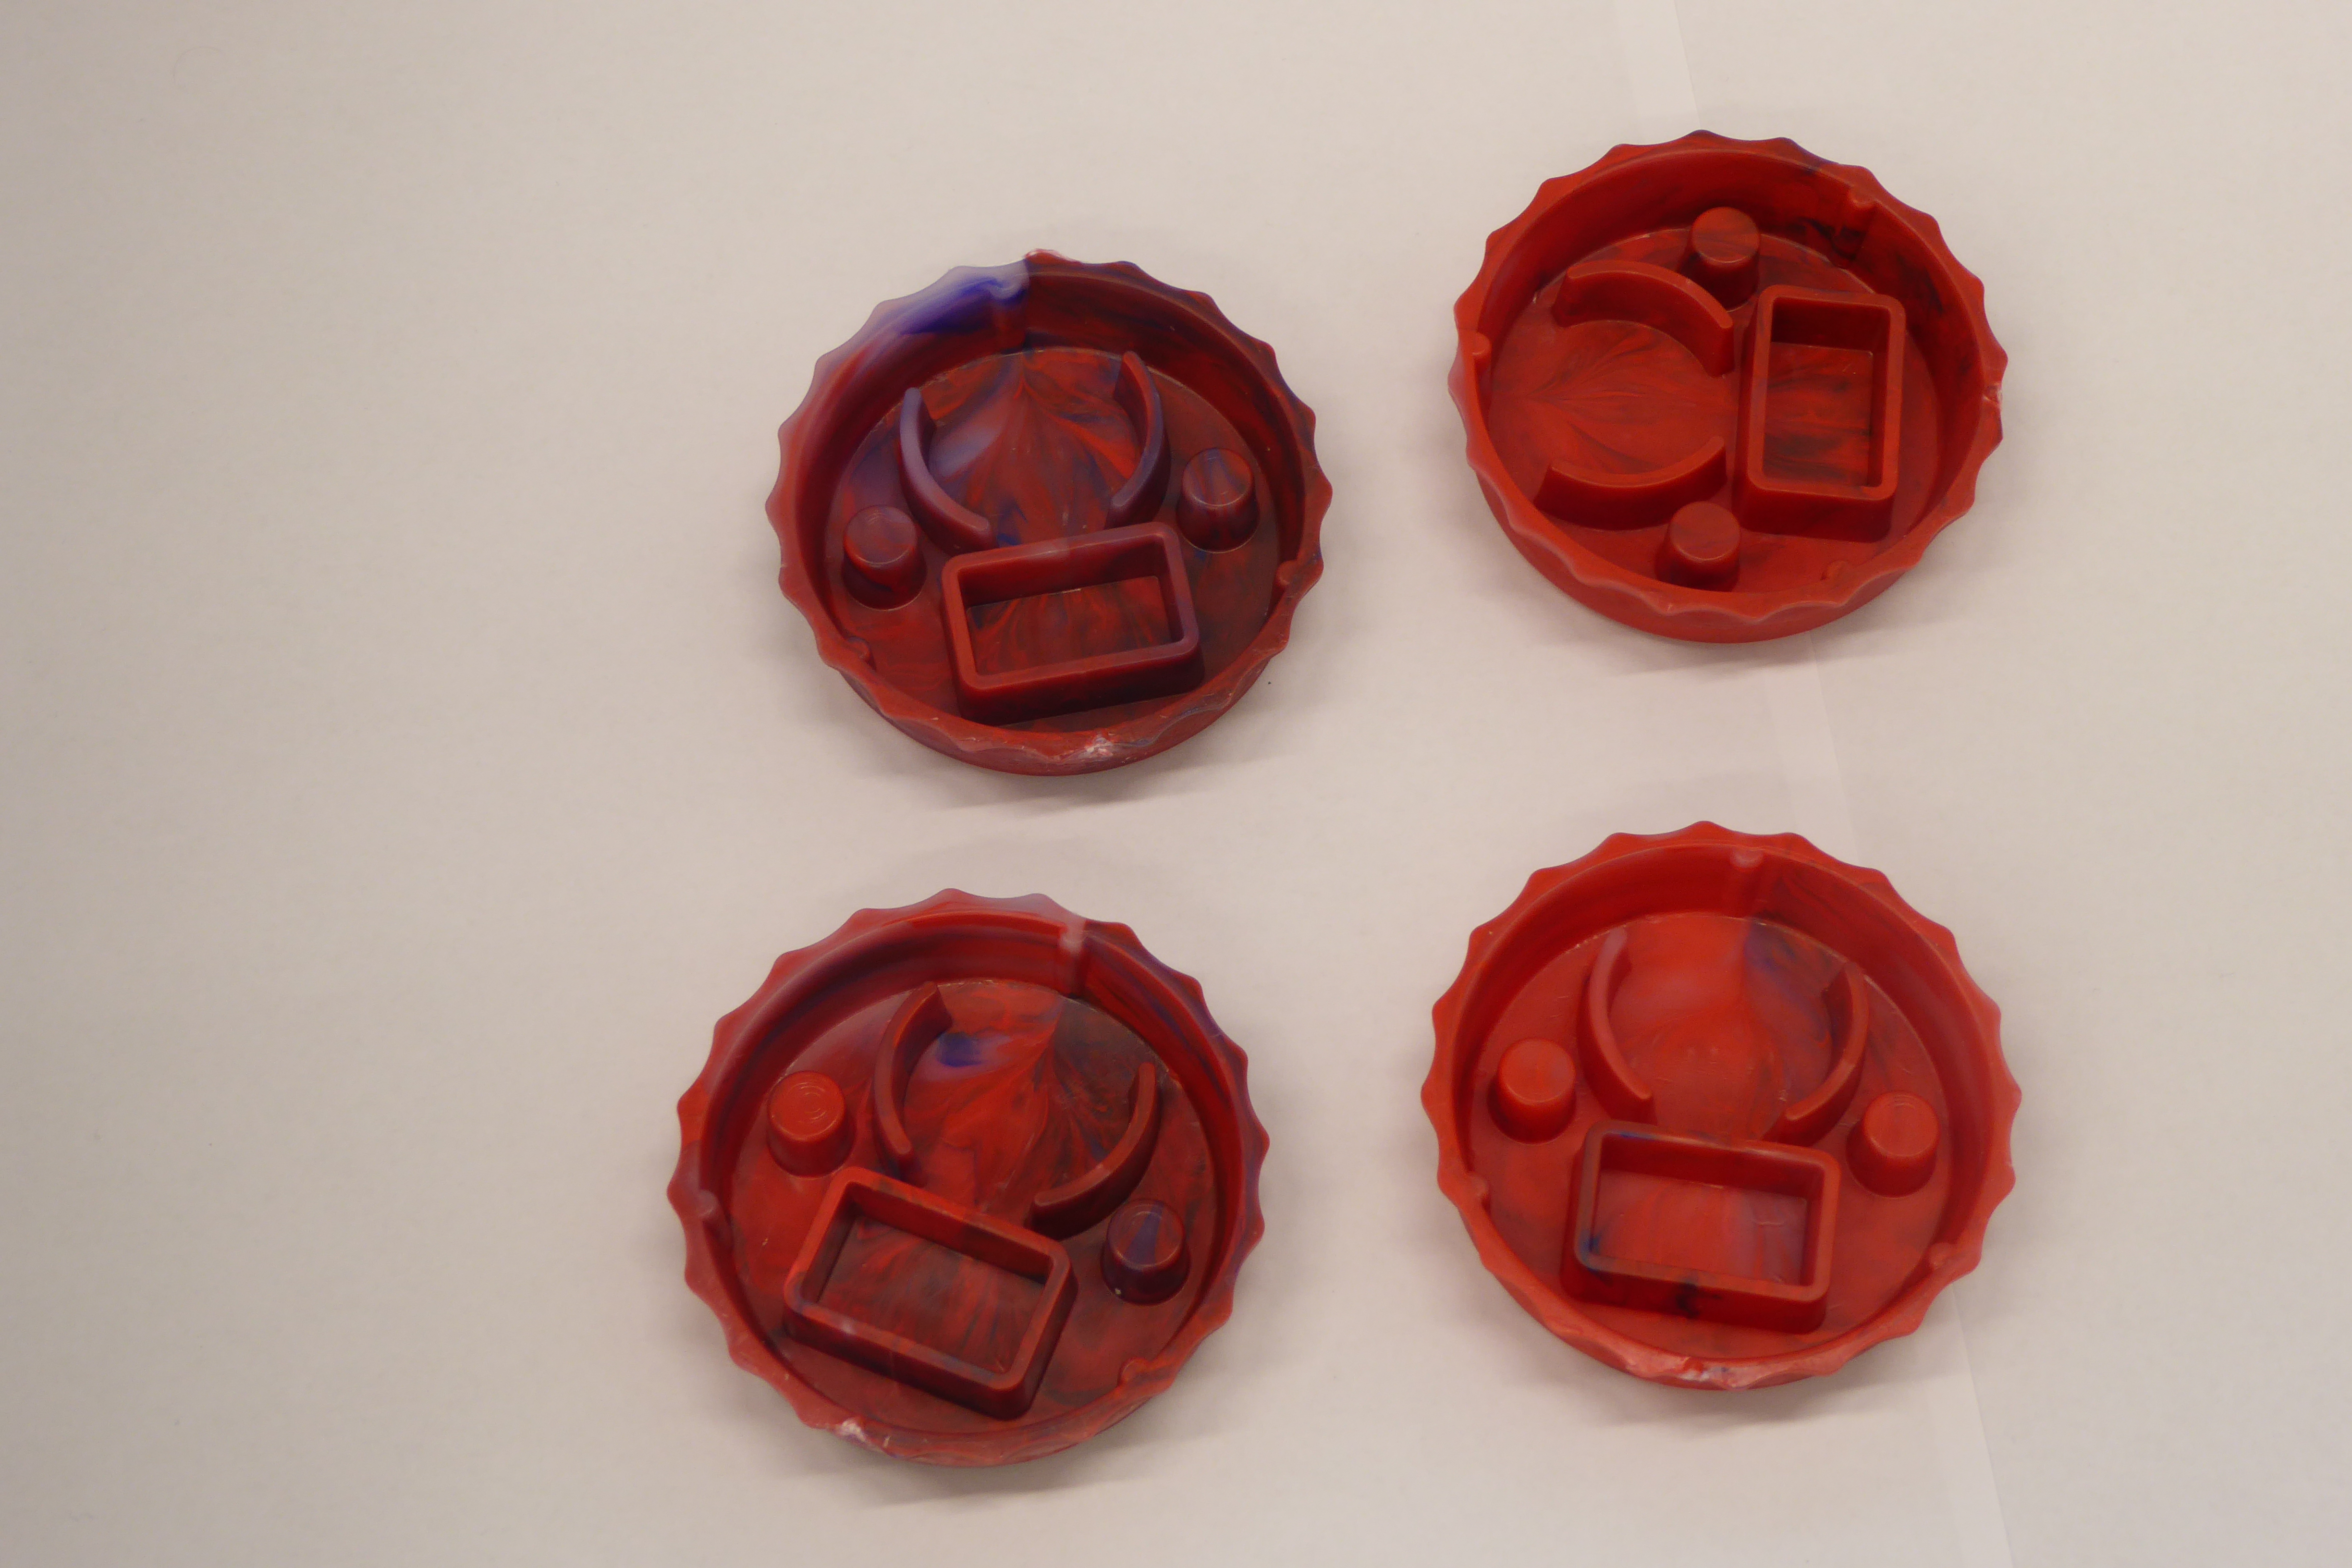
Label: Bottle Opener - Cover